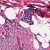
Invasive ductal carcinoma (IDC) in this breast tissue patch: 0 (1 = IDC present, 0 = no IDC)